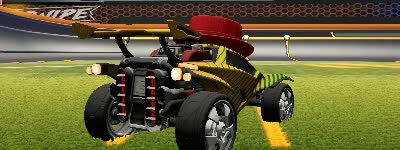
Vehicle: octane